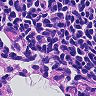
Metastatic tissue present: no